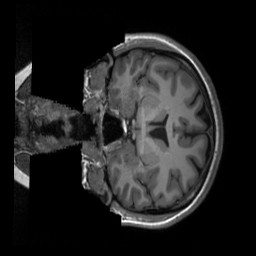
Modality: T1w
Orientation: coronal
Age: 31
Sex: female
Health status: healthy
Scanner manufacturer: siemens
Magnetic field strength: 3 T
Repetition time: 2.3 s
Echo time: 0.00229 s